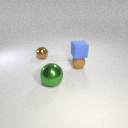
large green metal sphere in front of small brown rubber sphere